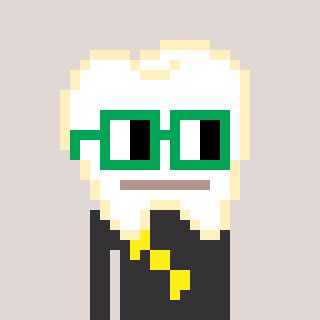
a pixel art character with square green glasses, a tooth-shaped head and a grayscale-colored body on a warm background